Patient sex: F
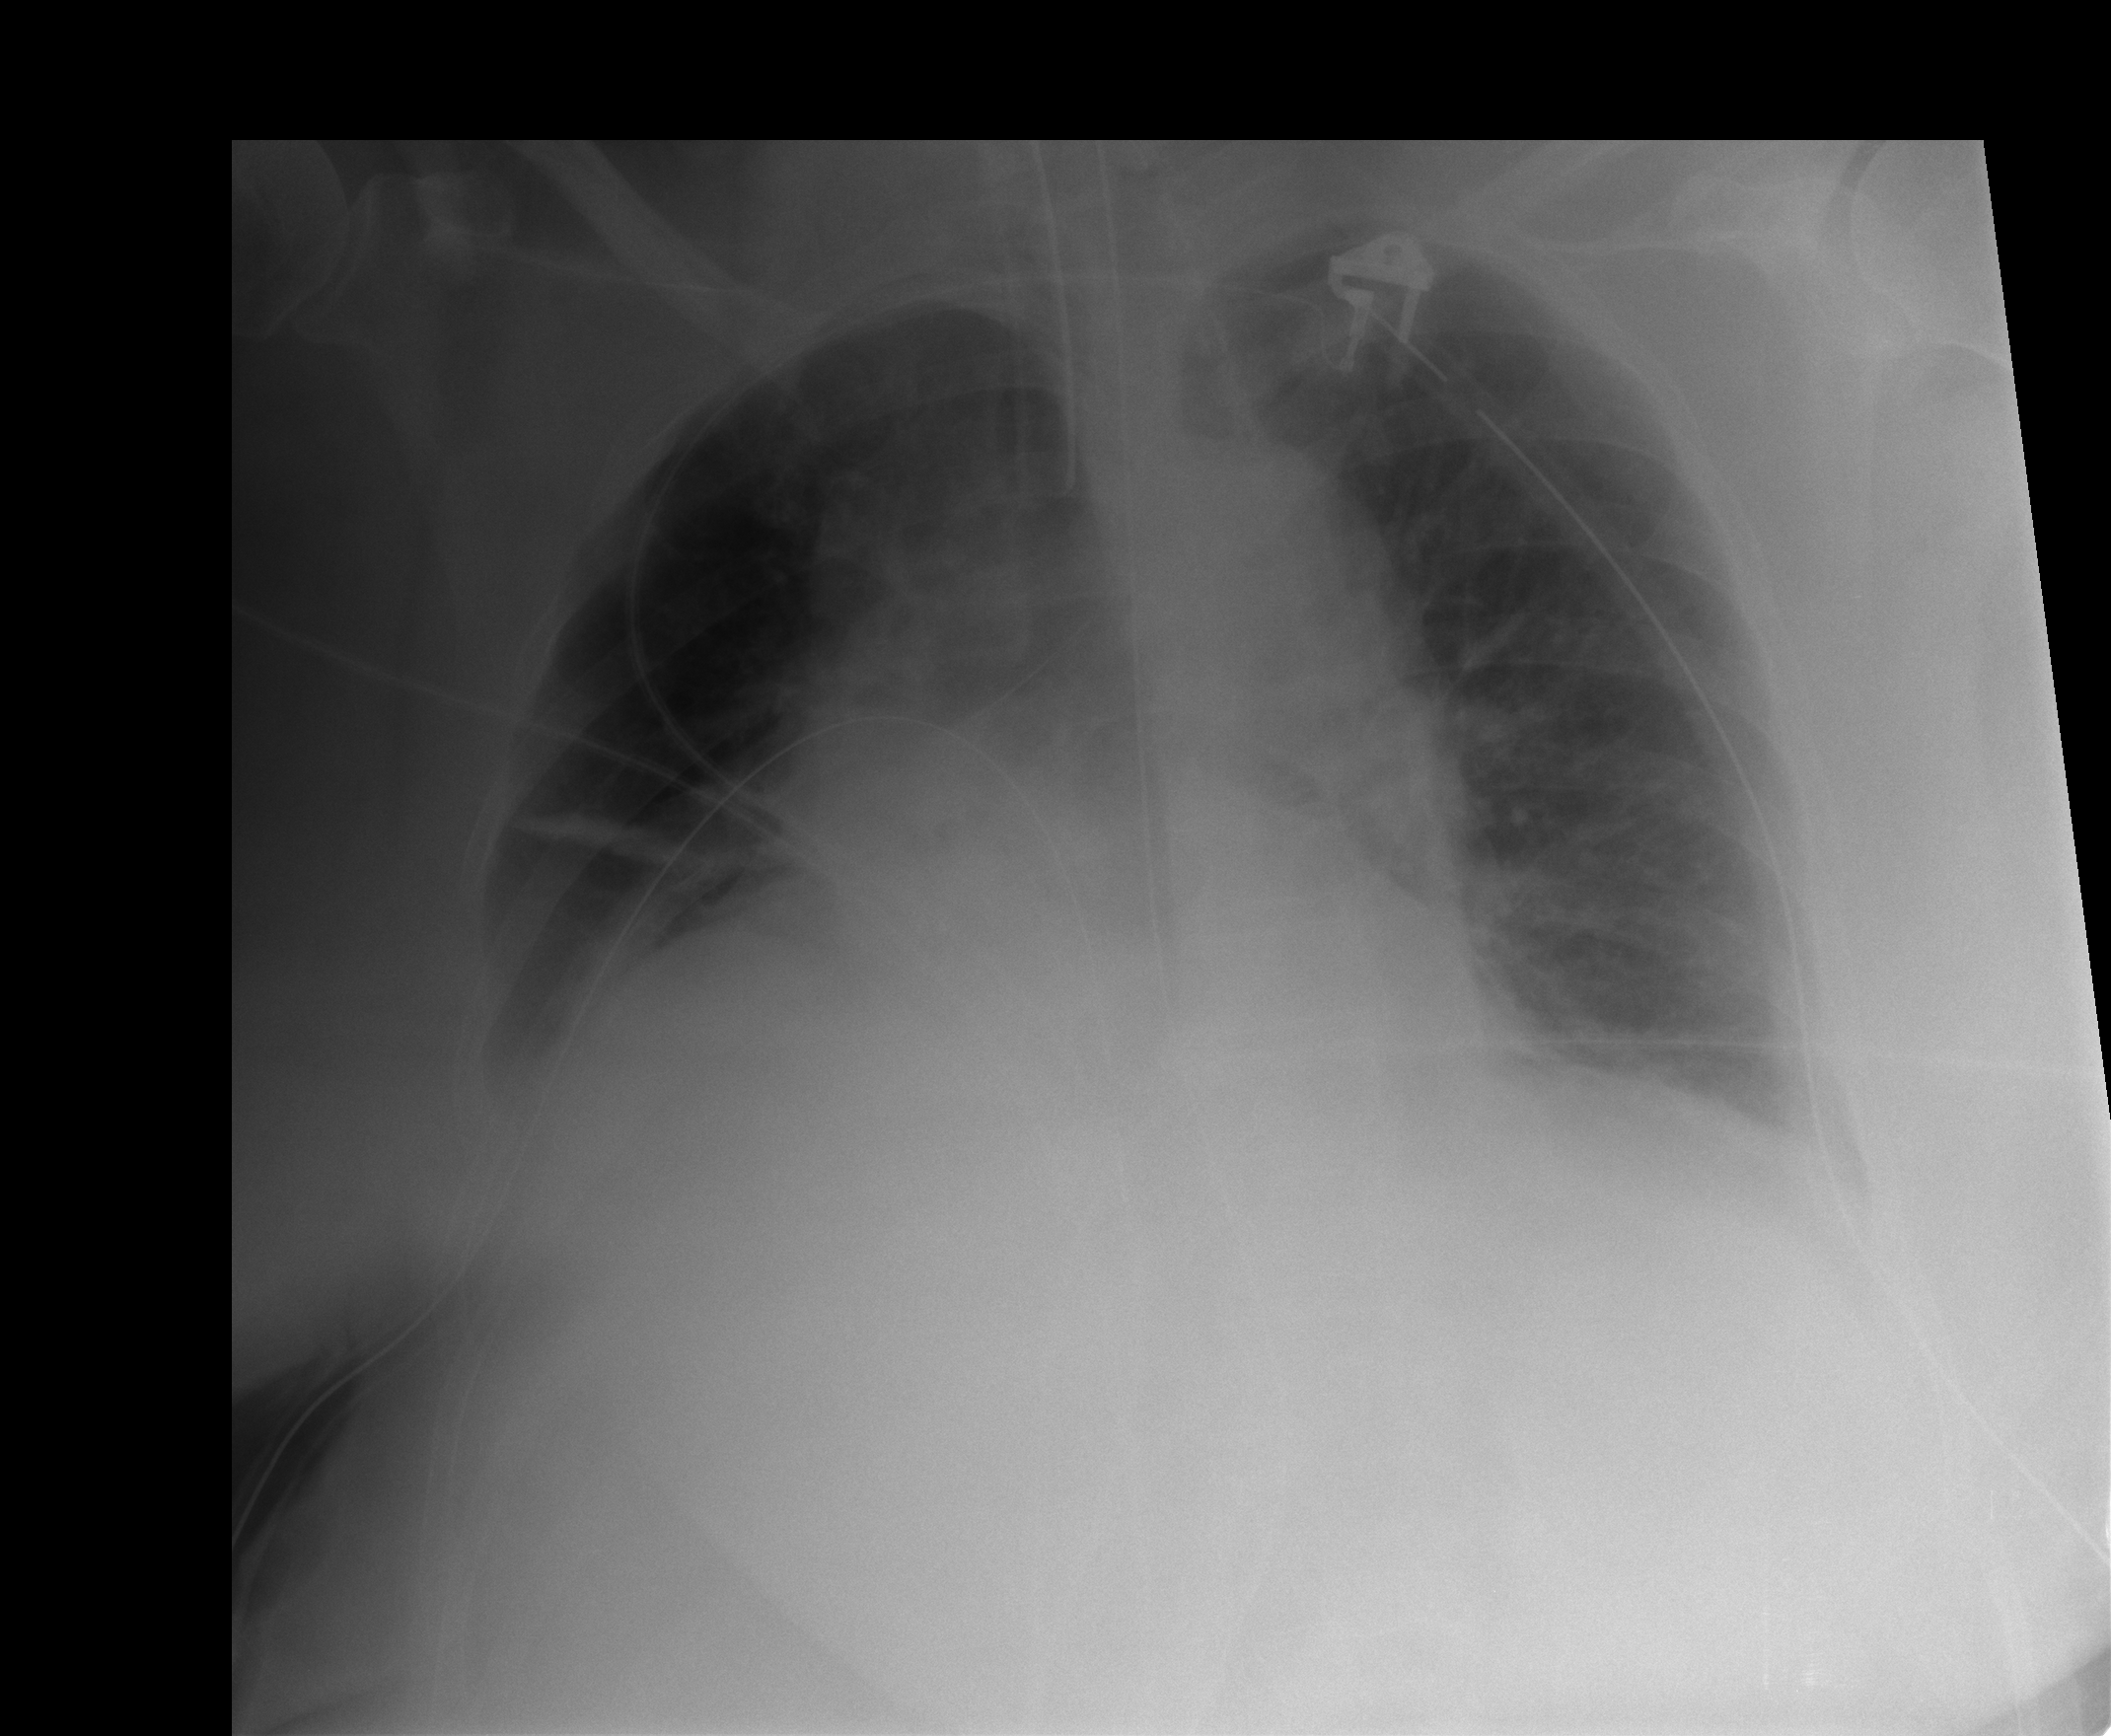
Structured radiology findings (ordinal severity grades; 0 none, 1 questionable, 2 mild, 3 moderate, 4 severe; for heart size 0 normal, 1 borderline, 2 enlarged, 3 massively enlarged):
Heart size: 2
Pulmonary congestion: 0
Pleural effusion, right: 1
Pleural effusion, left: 2
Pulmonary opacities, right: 1
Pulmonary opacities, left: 0
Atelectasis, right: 2
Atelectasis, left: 2